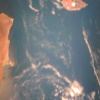
Label: water